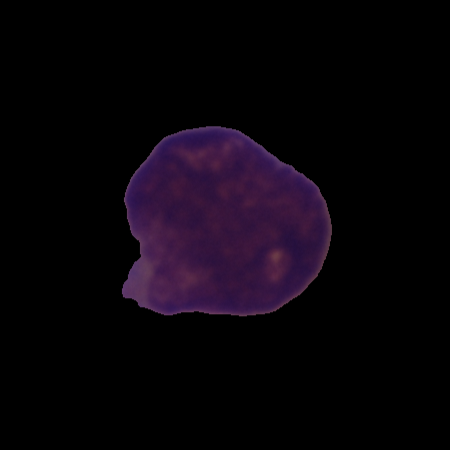
Label: cancer